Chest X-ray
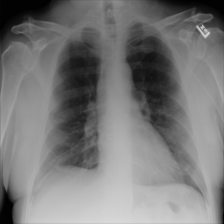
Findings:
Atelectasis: negative
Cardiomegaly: negative
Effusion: negative
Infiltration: negative
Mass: negative
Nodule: negative
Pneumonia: negative
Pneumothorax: negative
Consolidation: negative
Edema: negative
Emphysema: negative
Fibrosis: negative
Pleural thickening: negative
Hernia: negative